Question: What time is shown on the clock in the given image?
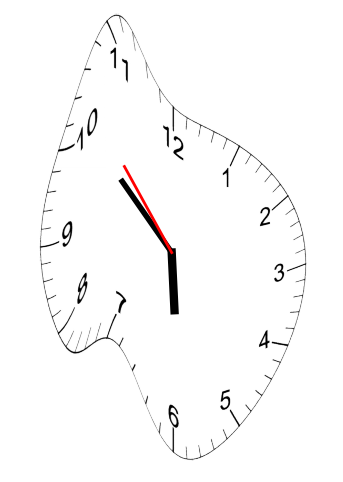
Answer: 05:51:53